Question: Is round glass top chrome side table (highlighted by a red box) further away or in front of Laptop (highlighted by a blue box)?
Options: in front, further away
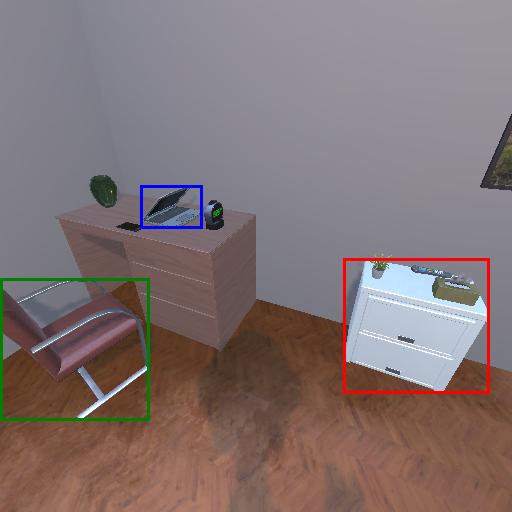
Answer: in front